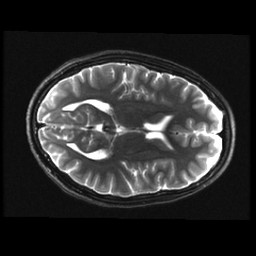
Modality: T2w
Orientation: axial
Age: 19
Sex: female
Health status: ill
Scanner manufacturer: ge
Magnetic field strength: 3 T
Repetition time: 7.5 s
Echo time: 0.1003 s